Question: I'm trying to find all values in column W that contain a colon, remove the colon of the value in that cell, and note the XID in column A of the same row. Then see if there are any instances of the value within the strings in columns CT & CU in the rows that have that XID. If any instances in columns CT & CU remove said colon as well.
The thing about columns CT & CU is there are other colons in the strings, so the specific colon is to be removed.
Example: Say column W contains "Less: Than Minimum" and on the same row the XID in row A would be "562670-6". Now that the loop has noted the XID that has the occurrence of a colon (in this case "Less: Than Minimum") a smaller loop inside the big loop will look through all of the cells in columns CT & CU that have the same XID in column A to find any cells that CONTAIN "Less: Than Minimum" (which in the photo would be cell CT2 where it contains "PROP:LESS: THAN MINIMUM:THERE WILL BE.....") and remove the colon (so it would end up being "PROP:LESS THAN MINIMUM:THERE WILL BE.....").
Since there are multiple colons in each cell in columns CT & CU my idea is to look for ":Less: Than Minimum:" because there will always be a colon at the beginning and end of that string.
I've been trying to accomplish this task and got to this point
'''
Option Explicit
Public Sub colonCheck()
Dim rng As Range, aCell As Range, bCell As Range, uRng As Range, uCell As Range
Dim endRange As Long
Dim opName As String, opName2 As String
Dim xid As String
endRange = ActiveSheet.Range("A" & Rows.Count).End(xlUp).Row
Set rng = ActiveSheet.Range("W1:W" & endRange)
Set aCell = rng.Find(What:=":", LookIn:=xlValues, _
LookAt:=xlPart, SearchOrder:=xlByRows, SearchDirection:=xlNext, _
MatchCase:=False, SearchFormat:=False)
If Not aCell Is Nothing Then
Set bCell = aCell
opName = ":" & aCell.Value & ":"
'Type mismatch on rng = Replace(rng, ":", "")
rng = Replace(rng, ":", "")
aCell = rng
'set corrected value (sans-colon) to opName2
opName2 = aCell.Value
xid = ActiveSheet.Range("A" & aCell.Row).Value
'Whatever we add here we need to repeat in the if statement after do
'We have the option name and the xid associated with it
'Now we have to do a find in the upcharges column to see if we find the opName
'Then we do an if statement and only execute if the the Column A XID value matches
'the current xid value we have now
Set uRng = ActiveSheet.Range("W2:W" & endRange)
Set uCell = uRng.Find(What:=opName, LookIn:=xlValues, _
LookAt:=xlPart, SearchOrder:=xlByRows, SearchDirection:=xlNext, _
MatchCase:=False, SearchFormat:=False)
If Not uCell Is Nothing And ActiveSheet.Range("A" & uCell.Row).Value = xid Then
uRng = Replace(uRng, opName, opName2)
uCell = uRng
End If
'Above code was added
Do
Set aCell = rng.FindNext(After:=aCell)
If Not aCell Is Nothing Then
If aCell.Address = bCell.Address Then Exit Do
'Repeat above code in here so it loops
opName = ":" & aCell.Value & ":"
rng = Replace(rng, ":", "")
aCell = rng
'set corrected value (sans-colon) to opName2
opName2 = aCell.Value
xid = ActiveSheet.Range("A" & aCell.Row).Value
'Whatever we add here we need to repeat in the if statement after do
'We have the option name and the xid associated with it
'Now we have to do a find in the upcharges column to see if we find the opName
'Then we do an if statement and only execute if the the Column A XID value matches
'the current xid value we have now
Set uRng = ActiveSheet.Range("W2:W" & endRange)
Do
Set uCell = uRng.FindNext(After:=uCell)
If Not uCell Is Nothing Then
Set uCell = uRng.Find(What:=opName, LookIn:=xlValues, _
LookAt:=xlPart, SearchOrder:=xlByRows, SearchDirection:=xlNext, _
MatchCase:=False, SearchFormat:=False)
If Not uCell Is Nothing And ActiveSheet.Range("A" & uCell.Row).Value = xid Then
uRng = Replace(uRng, opName, opName2)
uCell = uRng
End If
Else
Exit Do
End If
Loop
'Above code was added
Else
Exit Do
End If
Loop
End If
End Sub
'''
I receive a Type Mismatch Error at line
'''
rng = Replace(rng, ":", "")
'''
I came across an answer on <URL> that said that "Replace works only with string variables," so I figure that might be what the issue is?
How could I edit the above code to accomplish what I'm looking to do? Is there a different approach (that is still accomplished via VBA).

Okay, so I've progressed a bit by being able to successfully find and replace the first instance of the colon option "Less Than: Minimum" is changed to "Less Than Minimum" both in columns W & CT. The problem I face now is getting the Do loops to function correctly. Here is the point I've come to (I've included some comments in code to hopefully help guide anyone who wants to try and help)
'''
Option Explicit
Public Sub MarkDuplicates()
Dim rng As Range, aCell As Range, bCell As Range, uRng As Range, uCell As Range, sCell As Range
Dim endRange As Long
Dim opName As String, opName2 As String
Dim xid As String
endRange = ActiveSheet.Range("A" & Rows.Count).End(xlUp).Row
Set rng = ActiveSheet.Range("W1:W" & endRange)
Set aCell = rng.Find(What:=":", LookIn:=xlValues, _
LookAt:=xlPart, SearchOrder:=xlByRows, SearchDirection:=xlNext, _
MatchCase:=False, SearchFormat:=False)
If Not aCell Is Nothing Then
'bCell now holds the original cell that found
Set bCell = aCell
'Add colon to beginning and end of string to ensure we only find and replace the right portion over in upcharge column
opName = ":" & aCell.Value & ":"
'Correct the value in column W
aCell = Replace(ActiveSheet.Range("W" & aCell.Row).Value, ":", "")
'Set corrected value (sans-colon) to opName2 and add colon to beginning and end of string
opName2 = ":" & aCell.Value & ":"
'Note the XID of the current row so we can ensure we look for the right upcharge
xid = ActiveSheet.Range("A" & aCell.Row).Value
'We have the option name and the xid associated with it
'Now we have to do a find in the upcharges column to see if we find the opName
'Then we do an if statement and only execute if the the Column A XID value matches
'the current xid value we have now
Set uRng = ActiveSheet.Range("CT2:CU" & endRange)
'Set uCell to the first instance of opName
Set uCell = uRng.Find(What:=opName, LookIn:=xlValues, _
LookAt:=xlPart, SearchOrder:=xlByRows, SearchDirection:=xlNext, _
MatchCase:=False, SearchFormat:=False)
'If there is an instance of opName and uCell has the value check if the xid matches to ensure we're changing the right upcharge
If Not uCell Is Nothing And ActiveSheet.Range("A" & uCell.Row).Value = xid Then
Set sCell = uCell
'If so then replace the string in the upcharge with the sans-colon version of the string
uCell = Replace(ActiveSheet.Range("CT" & uCell.Row).Value, opName, opName2)
End If
Do
'>>>The .FindNext here returns Empty<<<
Set aCell = rng.FindNext(After:=aCell)
If Not aCell Is Nothing Then
'if aCell and bCell match then we've cycled through all the instances of option names with colons so we exit the loop
If aCell.Address = bCell.Address Then Exit Do
'Add colon to beginning and end of string to ensure we only find and replace the right portion over in upcharge column
opName = ":" & aCell.Value & ":"
'Correct the value in column W (Option_Name)
aCell = Replace(ActiveSheet.Range("W" & aCell.Row).Value, ":", "")
'Set corrected value (sans-colon) to opName2 and add colon to beginning and end of string
opName2 = ":" & aCell.Value & ":"
'Note the XID of the current row so we can ensure we look for the right upcharge
xid = ActiveSheet.Range("A" & aCell.Row).Value
Do
Set uCell = uRng.FindNext(After:=uCell)
If Not uCell Is Nothing Then
'Check to make sure we haven't already cycled through all the upcharge instances
If uCell.Address = sCell.Address Then Exit Do
'Correct the value in column CT
uCell = Replace(ActiveSheet.Range("CT" & uCell.Row).Value, opName, opName2)
Else
Exit Do
End If
Loop
Else
Exit Do
End If
Loop
End If
End Sub
'''
As I commented in the code, I seem to be getting tied up at the very beginning of the first Do Loop at the line
'''
Do
'>>>The .FindNext here returns Empty<<<
Set aCell = rng.FindNext(After:=aCell)
'''
The '.FindNext(After:=aCell)' returns Empty for some reason even though I've place a colon in the cells with "Drop Shipments: - ....." & "SHOP:Drop Shipments: - ....."
Any idea why or any idea how I can fix this?
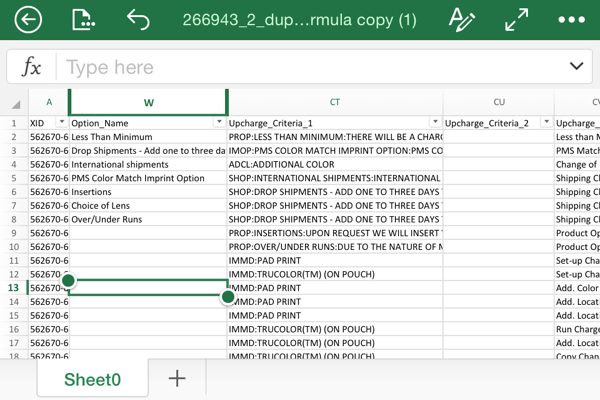
Answer: You should loop through all the cells like this:
'''
For i = 1 To endRange
If Not aCell Is Nothing Then
opName = ":" & aCell.Value & ":"
aCell = Replace(ActiveSheet.Range("W" & aCell.Row).Value, ":", "")
opName2 = ":" & aCell.Value & ":"
xid = ActiveSheet.Range("A" & aCell.Row).Value
Set uRng = ActiveSheet.Range("CT2:CU" & endRange)
Set uCell = uRng.Find(What:=opName, LookIn:=xlValues, _
LookAt:=xlPart, SearchOrder:=xlByRows, SearchDirection:=xlNext, _
MatchCase:=False, SearchFormat:=False)
If Not uCell Is Nothing And ActiveSheet.Range("A" & uCell.Row).Value = xid Then
Set sCell = uCell
uCell = Replace(ActiveSheet.Range("CT" & uCell.Row).Value, opName, opName2)
End If
Next i
'''
i is just the counter here but you could use it as row index:
'''
Cells(i, "W") 'Cells(RowIndex, ColumnIndex) works great for single cells
'''
If you want to do more in this loop, I would also recommend writing functions which you can call with certain parameters.
For example (not a good one):
'''
Function Renaming(Cell as Range)
Renaming = ":" Cell.Value ":"
End Function
'''
Then you could call the function:
'''
Call Renaming(aCell)
'''
I believe this would help you a little.
Also you don't need to give the range of aCell to bCell as this will stay the same. If you want to save the value somewhere then you'll need to declare bCell as String and then do the following:
'''
bCell = aCell.Value
'''
Otherwise this part of the code is pretty useless as the range of your cell will not change until you're done with your code.
I'm a newby in VBA myself, but if any of the code works for you, don't hesitate to use it. If there are any suggestions for better code, I'd love to read the comments :)